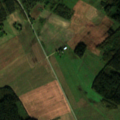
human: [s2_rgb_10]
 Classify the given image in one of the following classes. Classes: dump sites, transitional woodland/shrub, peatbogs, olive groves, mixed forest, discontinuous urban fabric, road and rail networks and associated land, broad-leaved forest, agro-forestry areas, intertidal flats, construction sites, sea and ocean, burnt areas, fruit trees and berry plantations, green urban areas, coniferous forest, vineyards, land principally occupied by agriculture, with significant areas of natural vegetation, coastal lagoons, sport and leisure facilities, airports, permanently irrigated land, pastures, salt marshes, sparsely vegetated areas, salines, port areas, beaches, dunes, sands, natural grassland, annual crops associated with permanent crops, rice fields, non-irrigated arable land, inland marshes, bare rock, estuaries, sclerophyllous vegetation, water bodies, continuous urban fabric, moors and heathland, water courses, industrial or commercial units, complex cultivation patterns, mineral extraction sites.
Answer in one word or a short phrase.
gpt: non-irrigated arable land, land principally occupied by agriculture, with significant areas of natural vegetation, coniferous forest, mixed forest